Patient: sex F, age 59
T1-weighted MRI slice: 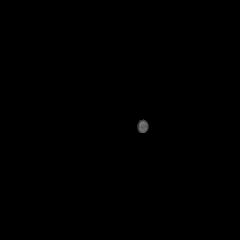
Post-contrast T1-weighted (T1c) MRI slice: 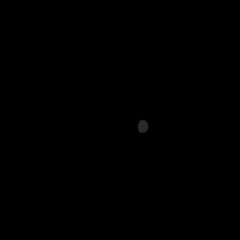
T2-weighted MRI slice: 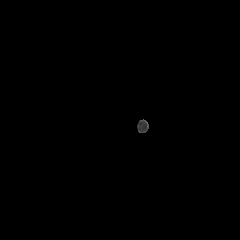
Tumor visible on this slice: no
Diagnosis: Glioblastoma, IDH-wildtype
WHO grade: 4